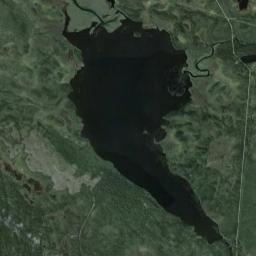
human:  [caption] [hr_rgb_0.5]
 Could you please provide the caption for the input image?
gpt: There are many trees around the lake .

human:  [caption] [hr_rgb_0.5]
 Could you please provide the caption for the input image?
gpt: The lake lies on a flat ground covered with vegetation and the water is dark blue .

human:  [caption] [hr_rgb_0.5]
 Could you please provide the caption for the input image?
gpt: There is an irregular blue lake on the ground with green vegetation .

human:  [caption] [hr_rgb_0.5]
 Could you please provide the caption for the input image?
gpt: There are green fields beside the lake in the picture .

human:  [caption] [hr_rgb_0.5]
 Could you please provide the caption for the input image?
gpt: Thera are green forests and meadows around the lake .